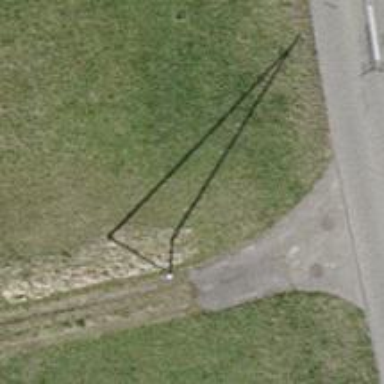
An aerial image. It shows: Power pole.